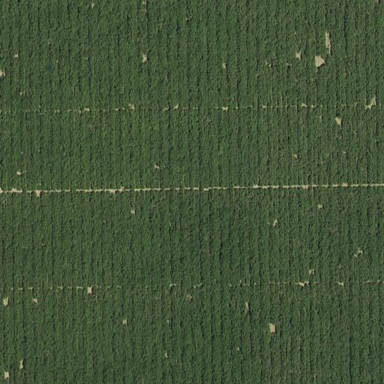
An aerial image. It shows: Almond orchard with rows of almond trees.